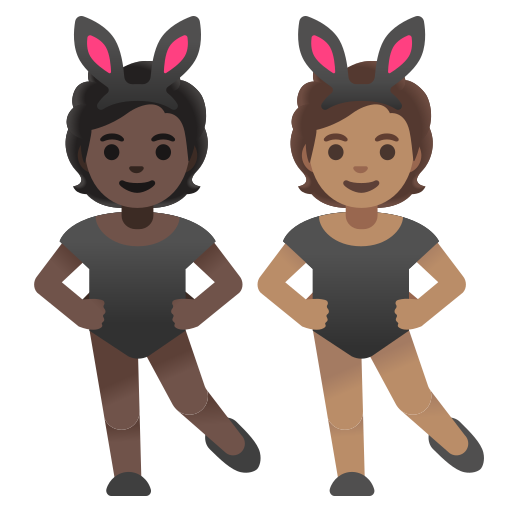
Emoji: 🧑🏿‍🐰‍🧑🏽